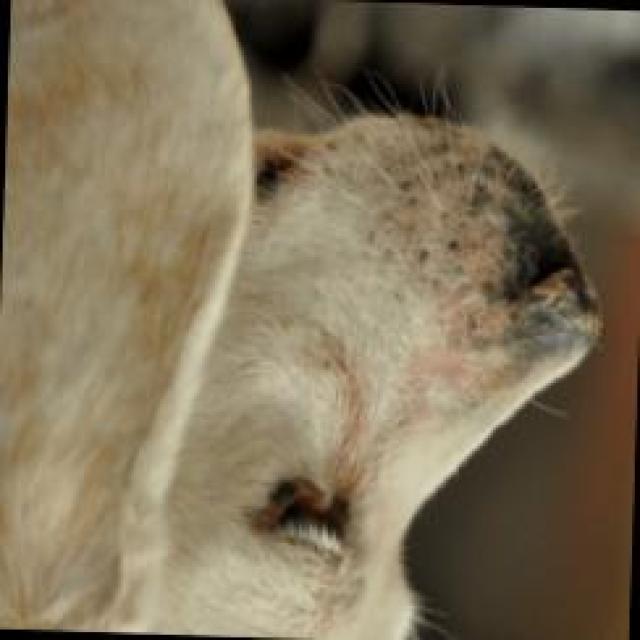
Canine hypersensitivity reaction — allergic skin response with urticaria, erythema, pruritus, and angioedema. May be food, environmental, or flea allergy related.